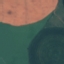
Land use / land cover: AnnualCrop